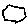
Label: hexagon